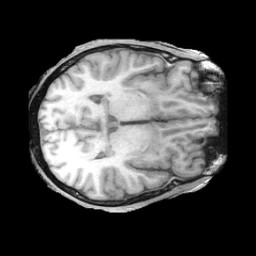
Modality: T1w
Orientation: axial
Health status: ill
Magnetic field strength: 3 T